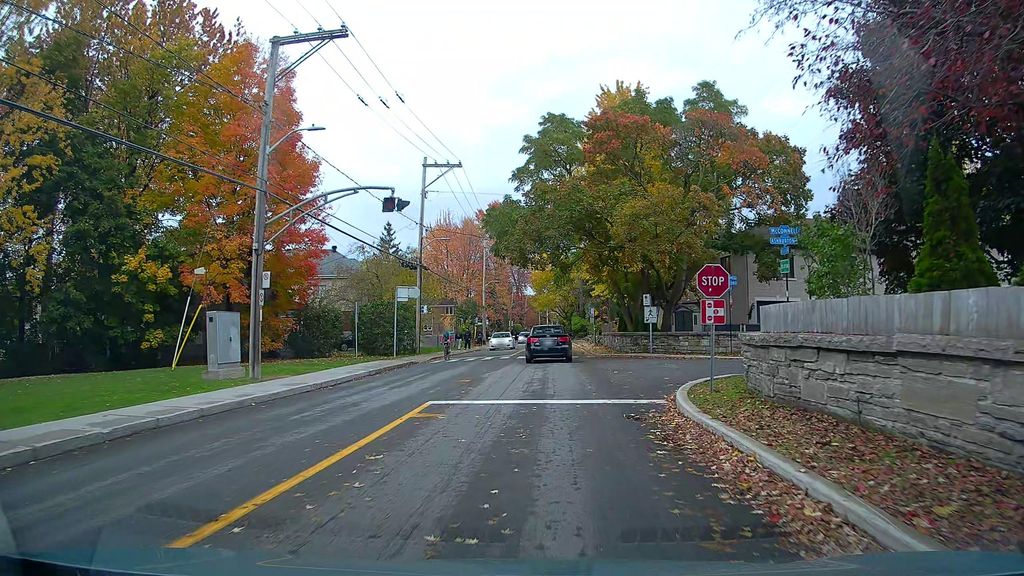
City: montreal